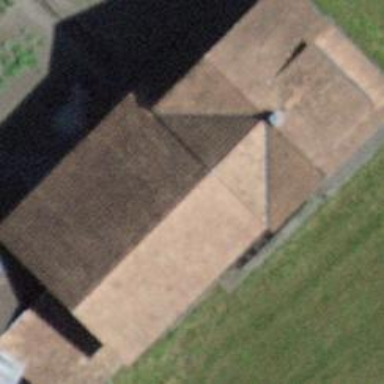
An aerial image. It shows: Farm building.